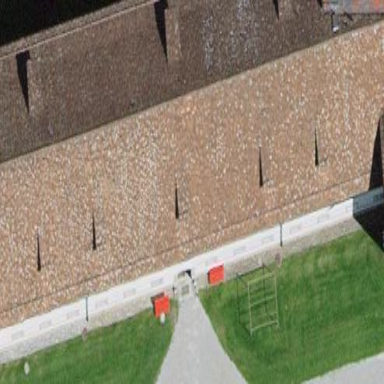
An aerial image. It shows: Building with gabled roof made of roof tiles. The roof orientation is along the building.